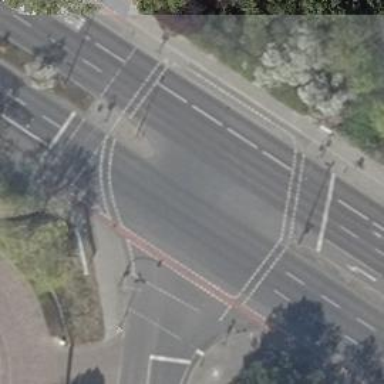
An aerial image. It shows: Asphalt service road with designated cycle lane on both sides.